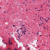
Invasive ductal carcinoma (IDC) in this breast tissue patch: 0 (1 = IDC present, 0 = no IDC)